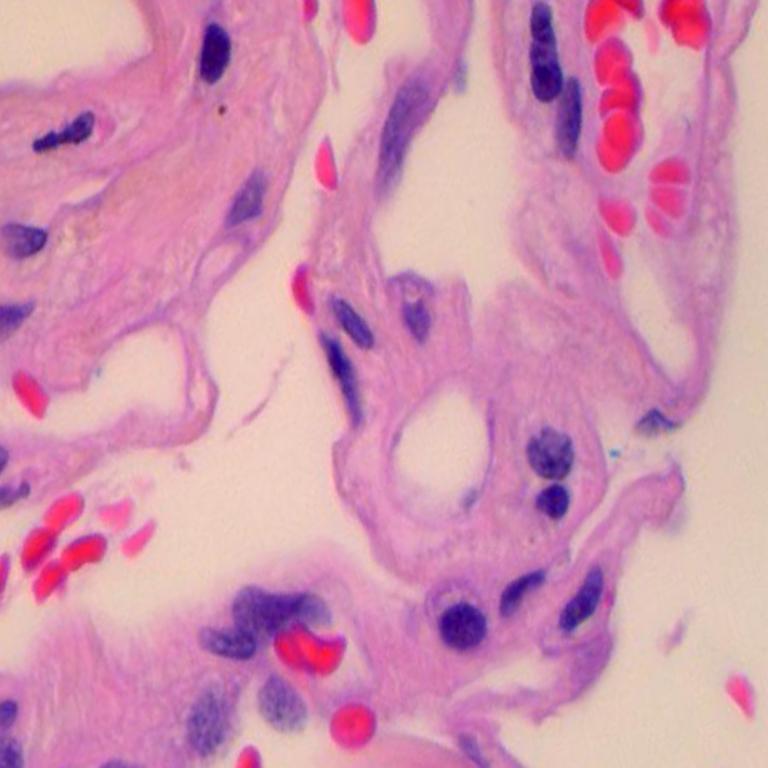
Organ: lung
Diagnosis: benign